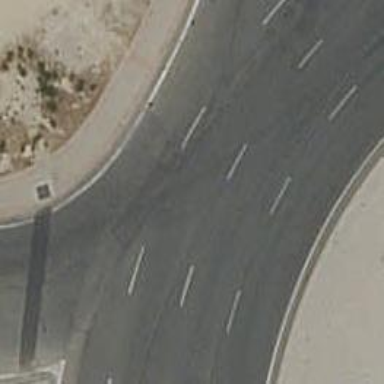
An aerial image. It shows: Tertiary road leading to roundabout junction.